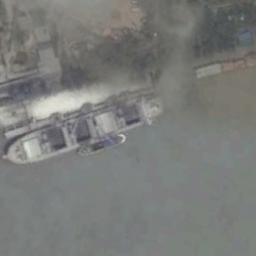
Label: ship